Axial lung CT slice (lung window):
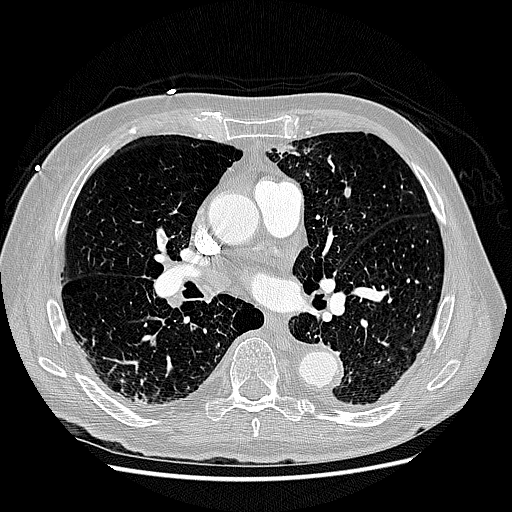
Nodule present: no